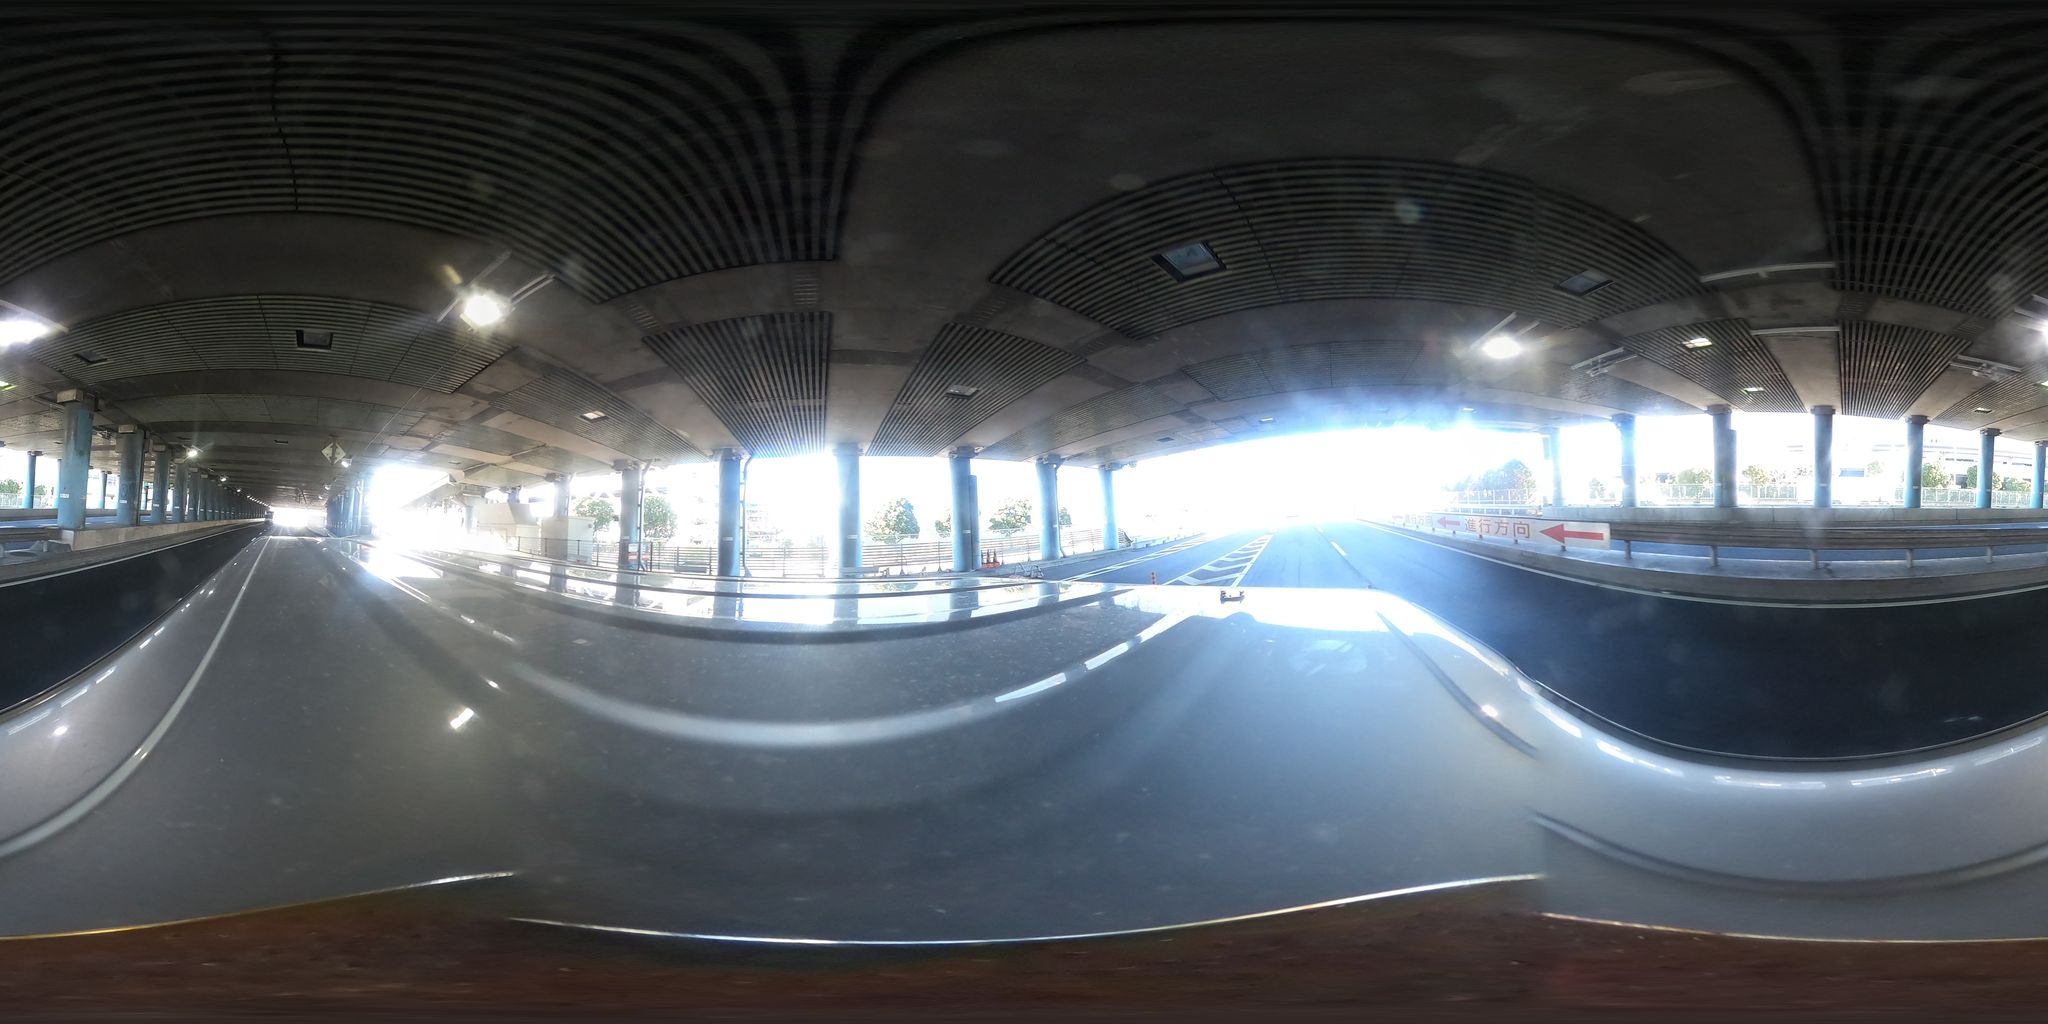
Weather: snowy
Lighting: day
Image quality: slightly poor
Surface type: driving surface
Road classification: service, motorway_link
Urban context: urban centre
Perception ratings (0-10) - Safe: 0.77, Lively: 2.27, Beautiful: 5.14, Boring: 5.6, Depressing: 6.13, Wealthy: 1.33